Question: Hello guys I am using boostrap for my website and I want a border to take the whole width of a specific div. This is what I have so far:

and I want to make it on the whole div. I tried 'display:block width:100%', it just doesn't want to work.
Anyone for a solution ?
### CSS
'''
.borders {
border-top: 1px solid #dedbdb;
}
'''
### HTML
'''
<div class="row">
<div class="col md-4 borders">
<p><span class="glyphicon glyphicon-user"></span>{numberAttending} {numberMaybe} {numberNotAttending}</p>
</div>
</div>
'''
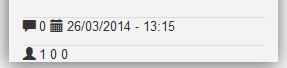
Answer: The reason that your border is not taking up the entire width is because your row has padding on it.
'''
<div class="row no-padding">
<div class="col md-4 my-styles">
<p><Content here.</p>
</div>
</div>
.no-padding {
padding: 0;
}
.my-styles {
border-top: 1px solid #dedbdb;
padding: 15px;
}
'''